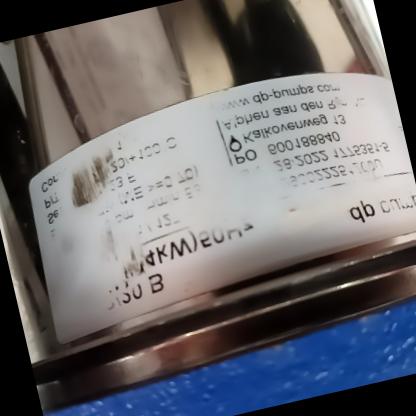
Klasa: tabliczka-znamionowa